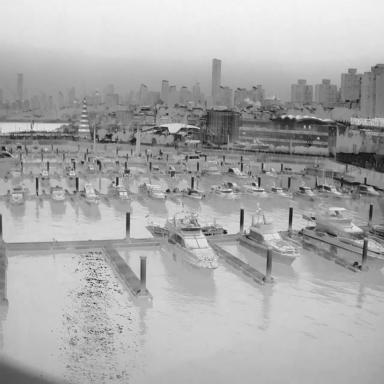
There are 27 canoes in the infrared image.